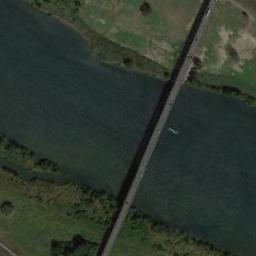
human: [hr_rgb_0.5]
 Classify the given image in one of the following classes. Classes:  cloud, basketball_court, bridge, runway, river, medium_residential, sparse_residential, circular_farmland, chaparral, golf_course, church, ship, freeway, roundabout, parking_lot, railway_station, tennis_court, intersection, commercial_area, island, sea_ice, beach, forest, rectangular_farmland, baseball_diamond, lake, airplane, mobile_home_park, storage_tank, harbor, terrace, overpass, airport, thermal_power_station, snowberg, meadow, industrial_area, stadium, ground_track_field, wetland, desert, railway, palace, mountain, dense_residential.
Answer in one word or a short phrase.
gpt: bridge